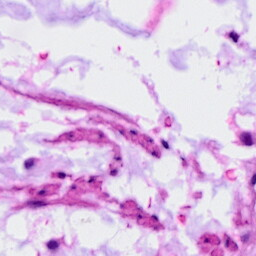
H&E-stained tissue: Ovarian